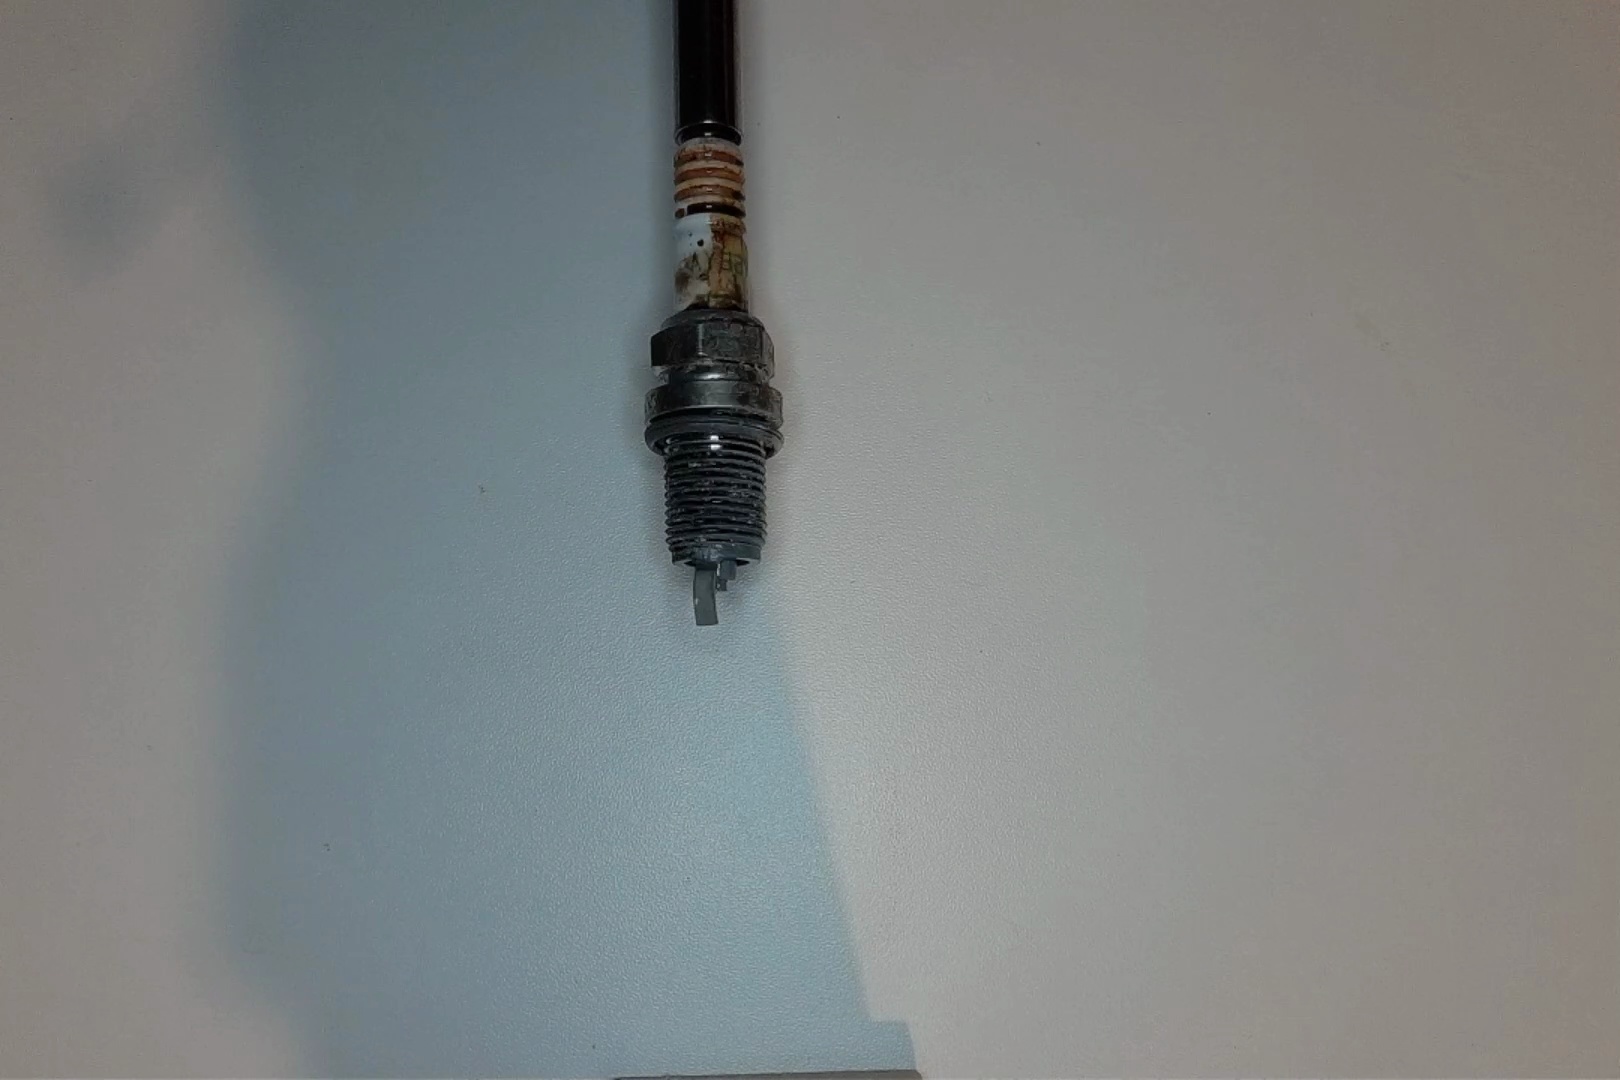
Label: anomaly